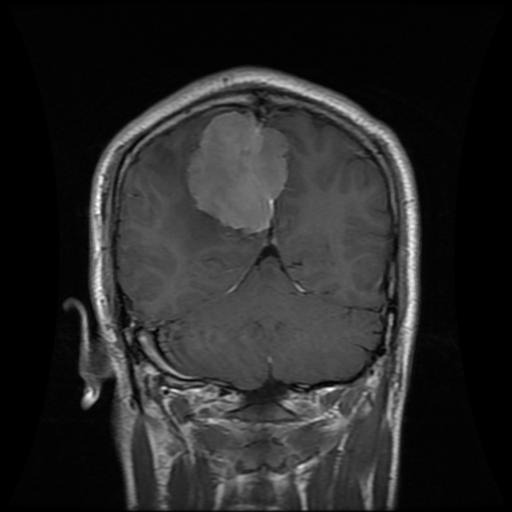
Label: meningioma